Question: I have a basic project that contains nothing but an 'NSForm'. All i'm trying to do is add some rows to it. From my understanding, I should be able to do this somehow like the following:
'''
- (void) awakeFromNib
{
NSLog(@"Test: %p", form);
[form addEntry: @"Hello World 1"];
[form addEntry: @"Hello World 2"];
[form addEntry: @"Hello World 3"];
[form sizeToCells];
}
'''
I have confirmed that my form is not null (the test print shows its address), but my form still contains nothing but the two default entries that are displayed when I drag an NSForm onto my view.

Where am I going wrong?
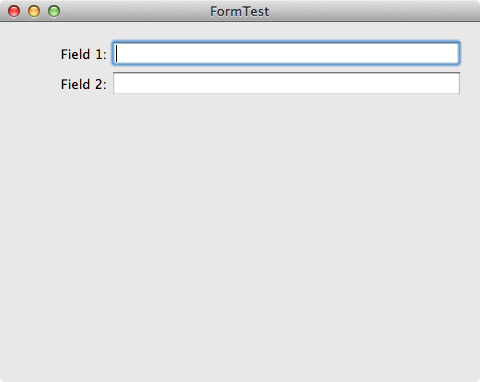
Answer: I've just spent a while playing about with this, and it seems the problem is doing it in 'awakeFromNib:'.
In a sample project, I made an outlet for the NSForm in my app delegate class. Then I pasted your code into 'applicationDidFinishLaunching:'. It worked (albeit with a graphical glitch in the cell that was selected by default).
If your really need the logic to go in 'awakeFromNib:', could you maybe put it in its own method and call it using 'performSelector:afterDelay:'?